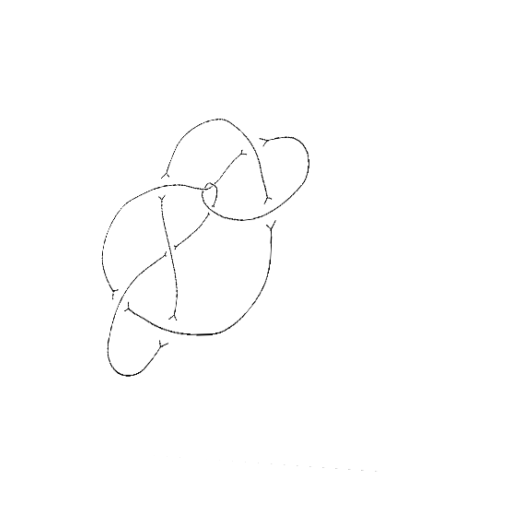
Crossing number: 9